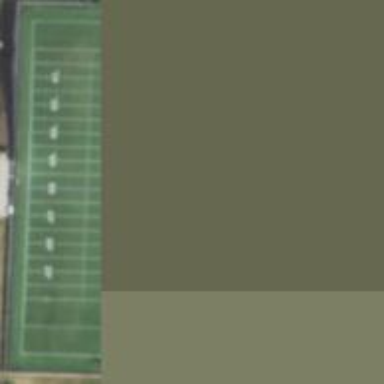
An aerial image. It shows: American football pitch for leisure and sport activities.